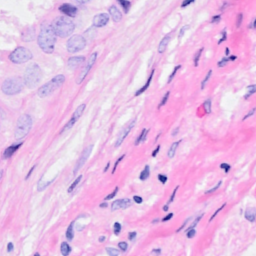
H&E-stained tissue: Breast